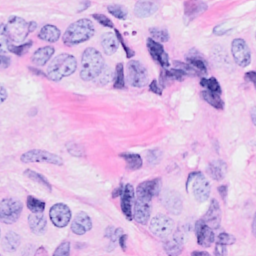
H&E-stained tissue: Breast